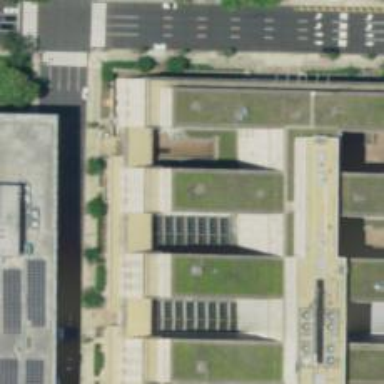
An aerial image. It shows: Government office.